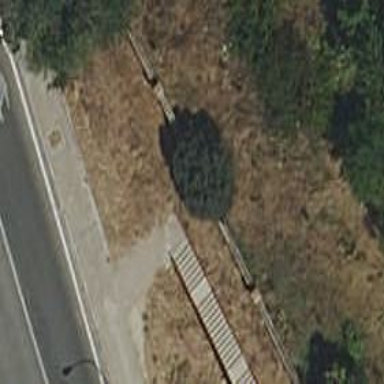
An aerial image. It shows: Bridge with steps crossing over.